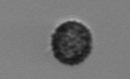
Label: Pseudochattonella_farcimen